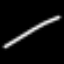
Label: line